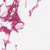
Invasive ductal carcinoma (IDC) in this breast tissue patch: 0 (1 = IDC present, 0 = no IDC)